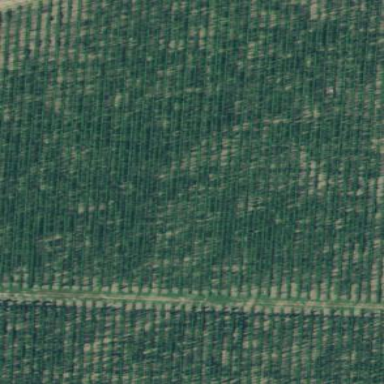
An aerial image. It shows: Orchard.